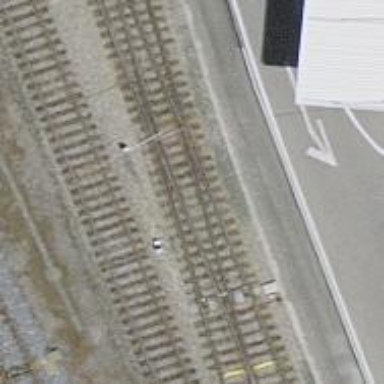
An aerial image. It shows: Railway switch.